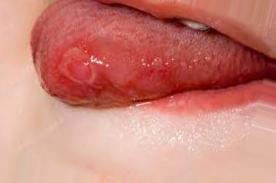
Condition: Mouth Ulcer